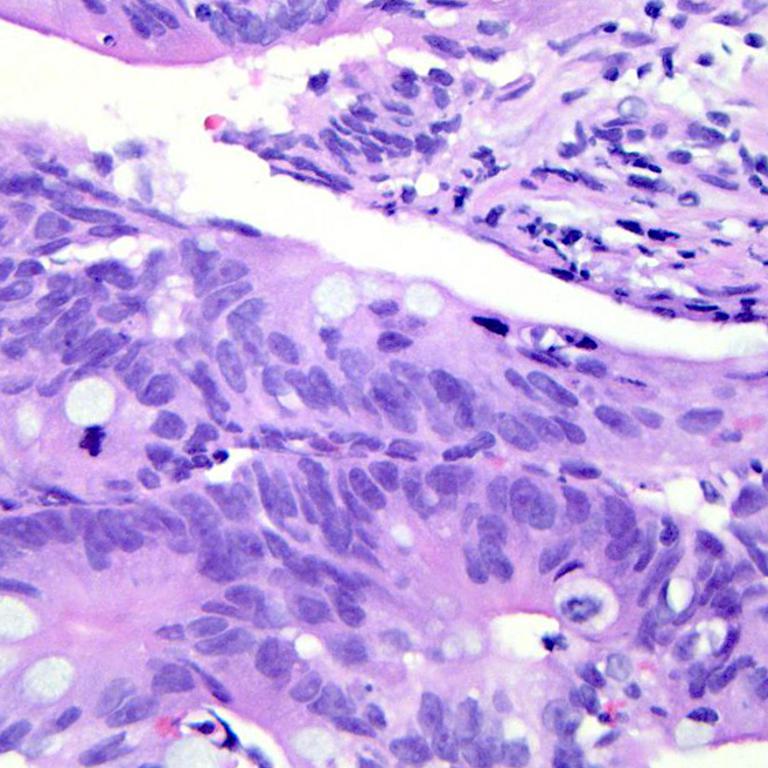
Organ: colon
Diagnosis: adenocarcinomas